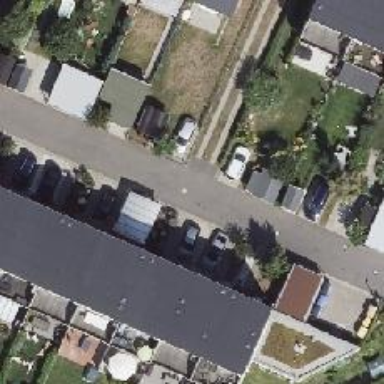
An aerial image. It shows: Asphalt road designated for service vehicles.